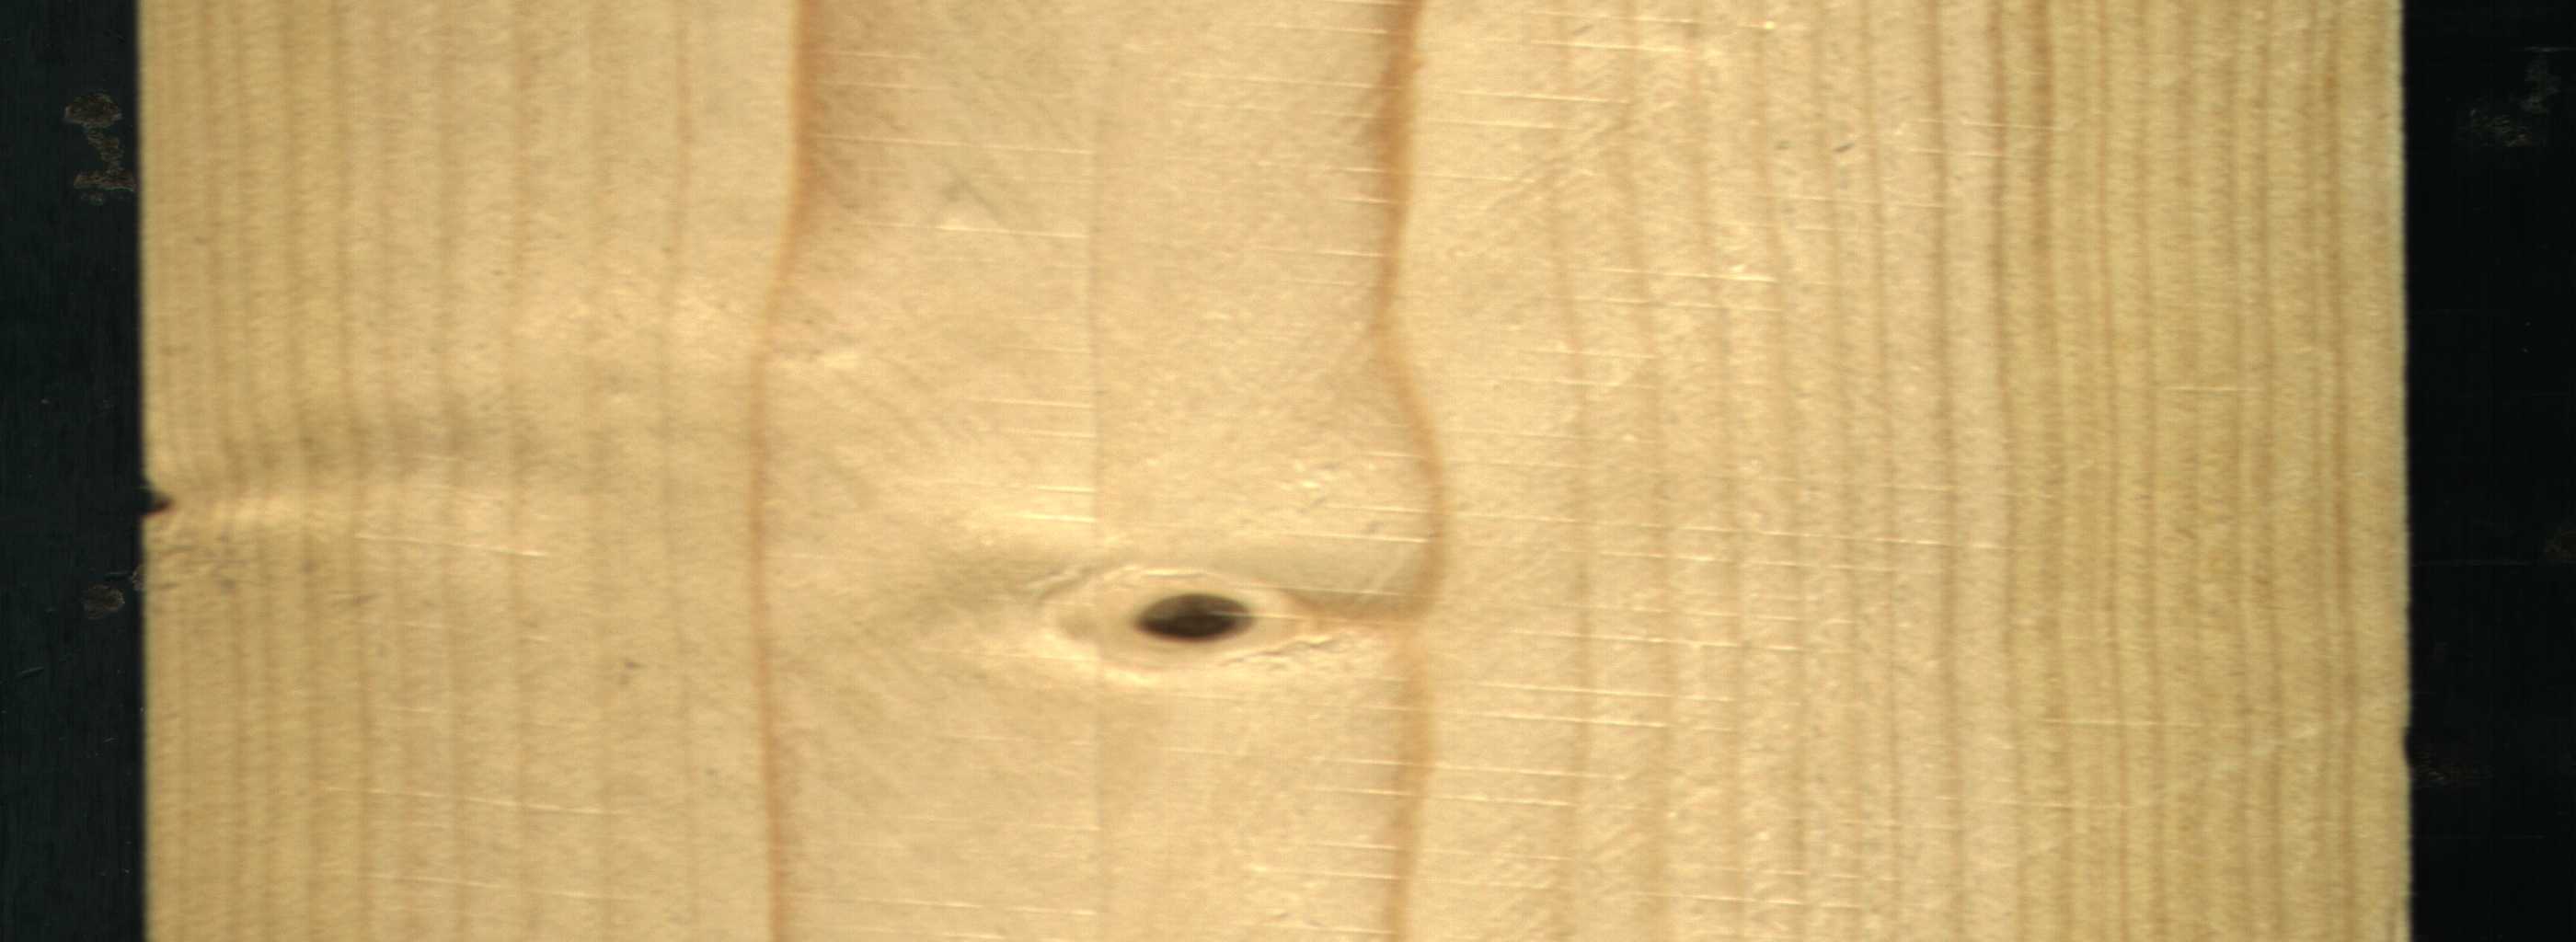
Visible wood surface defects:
Dead_Knot
Dead_Knot